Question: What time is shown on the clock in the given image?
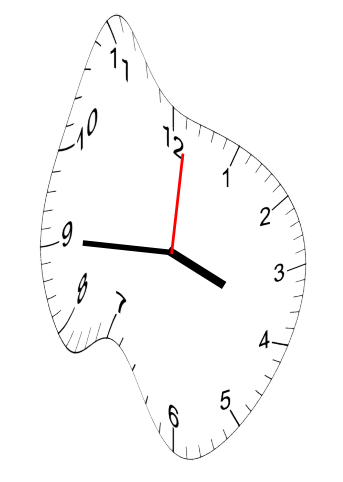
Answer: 03:45:01